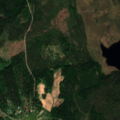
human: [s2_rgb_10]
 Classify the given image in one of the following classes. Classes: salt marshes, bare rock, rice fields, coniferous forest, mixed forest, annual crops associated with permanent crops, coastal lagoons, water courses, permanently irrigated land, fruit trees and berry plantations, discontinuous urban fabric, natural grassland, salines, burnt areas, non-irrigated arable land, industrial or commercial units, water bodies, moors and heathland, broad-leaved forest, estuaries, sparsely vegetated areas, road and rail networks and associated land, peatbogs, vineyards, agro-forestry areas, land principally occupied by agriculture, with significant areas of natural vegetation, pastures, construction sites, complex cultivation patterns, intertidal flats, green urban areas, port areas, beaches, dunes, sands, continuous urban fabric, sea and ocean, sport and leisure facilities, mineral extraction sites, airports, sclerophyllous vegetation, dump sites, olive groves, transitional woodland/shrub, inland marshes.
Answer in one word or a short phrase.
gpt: coniferous forest, mixed forest, transitional woodland/shrub